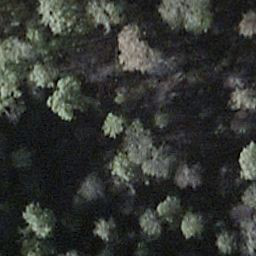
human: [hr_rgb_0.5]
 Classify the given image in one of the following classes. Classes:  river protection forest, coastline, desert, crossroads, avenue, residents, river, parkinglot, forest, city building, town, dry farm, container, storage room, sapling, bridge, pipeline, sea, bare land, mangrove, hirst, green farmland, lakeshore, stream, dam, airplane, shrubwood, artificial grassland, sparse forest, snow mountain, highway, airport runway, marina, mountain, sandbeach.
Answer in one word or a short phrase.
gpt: shrubwood